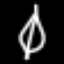
Label: leaf